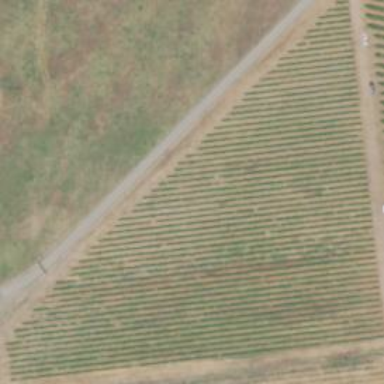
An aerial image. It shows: Vineyard with grape crops.